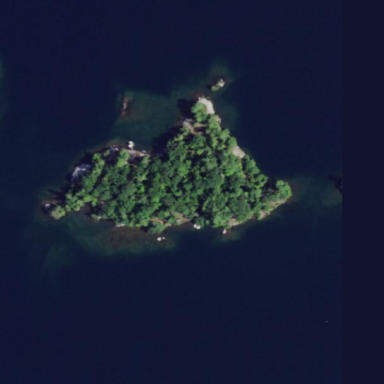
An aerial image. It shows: Camp site located on islet.